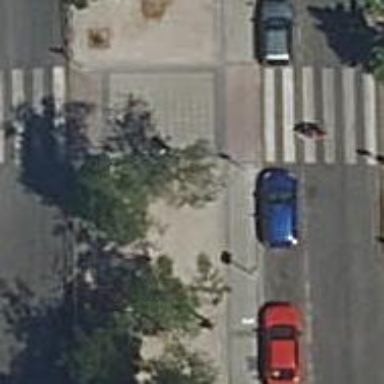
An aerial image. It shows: Kerb barrier.